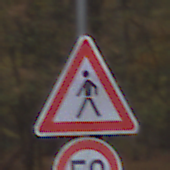
Verkehrszeichen: FussgaengerRechts
Zusatzzeichen unten: Geschwindigkeit50
Umgebung: Outdoor, Nature
Tageszeit: SunriseSunset
Wetter: PartlyCloudy
Licht: Natural
Jahreszeit: Autumn
Kontrast: LowContrast